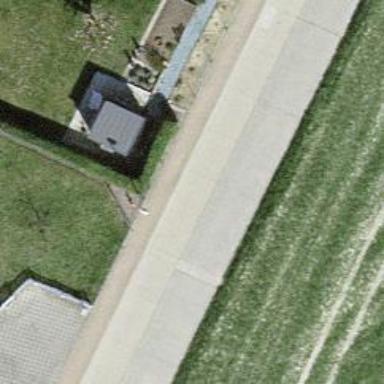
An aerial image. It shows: Hedge acting as barrier.